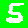
Digit: 5